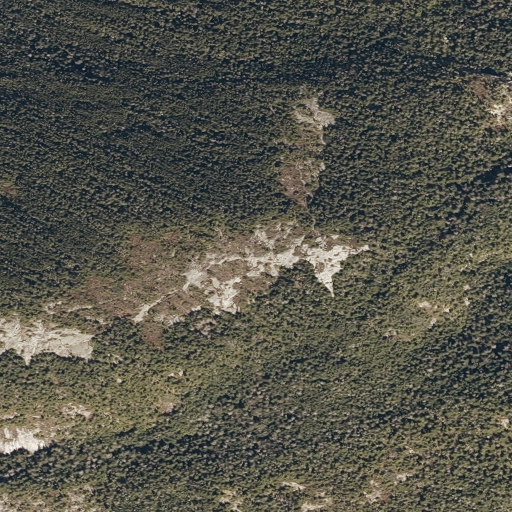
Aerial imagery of mountain in Maine named Baldpate Mountain containing evergreen forest and mixed forest